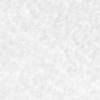
Label: no_change